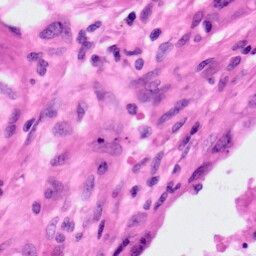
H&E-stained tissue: Lung